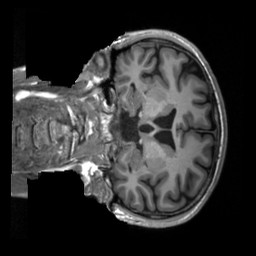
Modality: T1w
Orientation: coronal
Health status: healthy
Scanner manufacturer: siemens
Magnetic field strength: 3 T
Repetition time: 2.3 s
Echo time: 0.00207 s